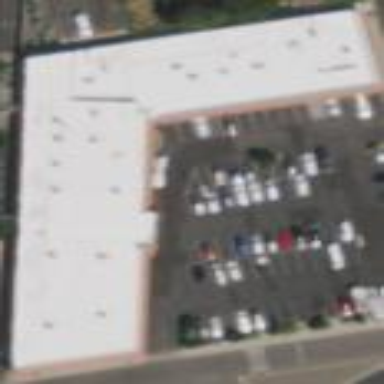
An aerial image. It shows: Retail building.